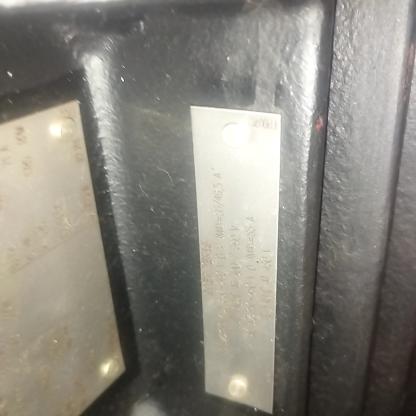
Klasa: tabliczka-znamionowa